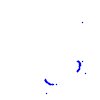
Particle: kaon